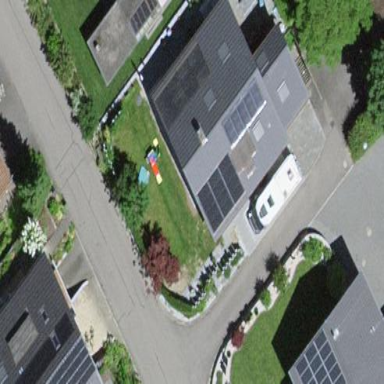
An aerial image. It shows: Residential building.